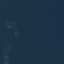
Land use / land cover: SeaLake